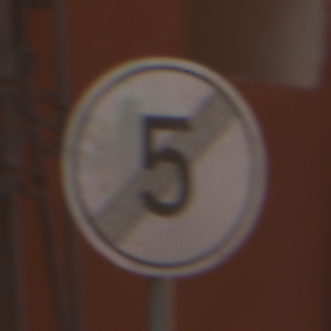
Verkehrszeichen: EndeGeschwindigkeit5
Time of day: MorningAfternoon
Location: Outdoor (Urban)
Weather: Clear
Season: NotSpecified
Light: Natural